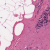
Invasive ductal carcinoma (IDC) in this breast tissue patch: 0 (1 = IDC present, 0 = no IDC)